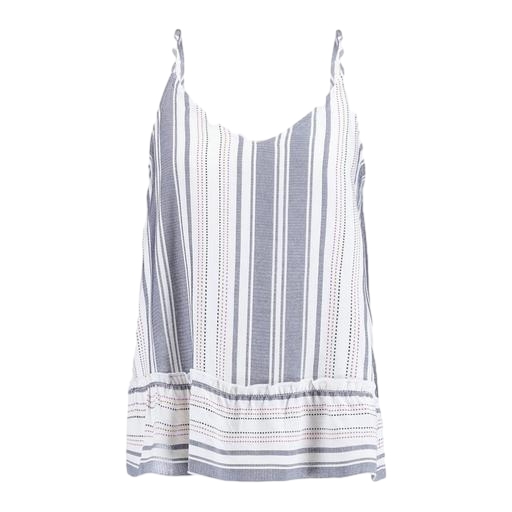
grey and white striped tank top, gray striped swing tank top, white striped tank top, white background